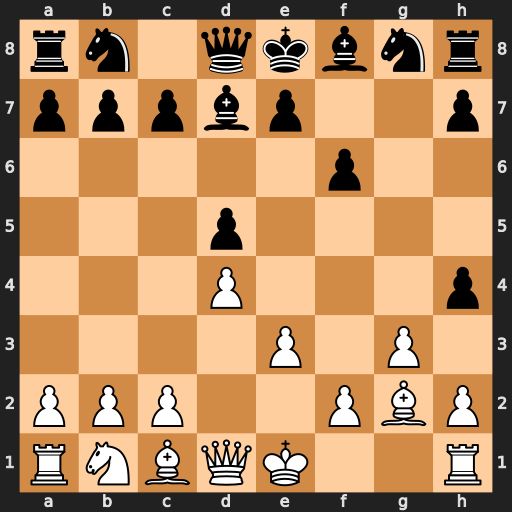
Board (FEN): rn1qkbnr/pppbp2p/5p2/3p4/3P3p/4P1P1/PPP2PBP/RNBQK2R
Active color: w
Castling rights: KQkq
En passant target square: -
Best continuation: Qh5#